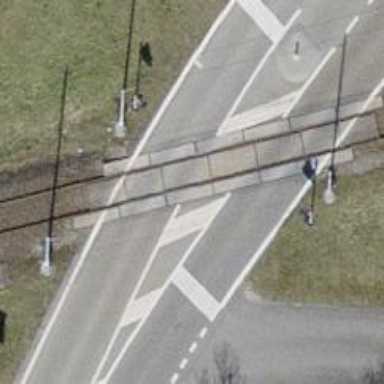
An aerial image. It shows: Full barrier level crossing along the railway.